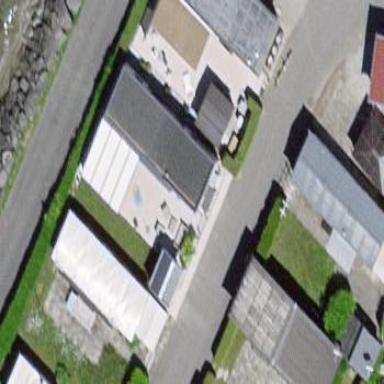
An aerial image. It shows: Static caravan building.